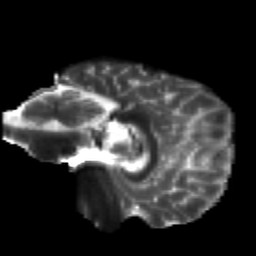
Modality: T2w
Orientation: sagittal
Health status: healthy
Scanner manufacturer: siemens
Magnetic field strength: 3 T
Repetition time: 12 s
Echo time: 0.092 s